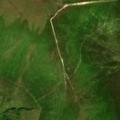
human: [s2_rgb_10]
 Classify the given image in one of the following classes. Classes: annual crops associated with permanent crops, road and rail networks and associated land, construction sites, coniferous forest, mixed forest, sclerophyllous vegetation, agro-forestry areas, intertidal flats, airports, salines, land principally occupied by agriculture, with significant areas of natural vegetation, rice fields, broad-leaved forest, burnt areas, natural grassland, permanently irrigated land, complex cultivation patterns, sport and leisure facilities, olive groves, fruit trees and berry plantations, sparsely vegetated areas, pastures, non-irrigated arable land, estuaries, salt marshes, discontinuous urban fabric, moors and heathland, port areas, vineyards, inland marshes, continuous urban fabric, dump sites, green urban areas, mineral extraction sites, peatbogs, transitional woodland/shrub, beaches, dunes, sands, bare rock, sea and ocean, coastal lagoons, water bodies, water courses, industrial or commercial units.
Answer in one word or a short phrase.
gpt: moors and heathland, transitional woodland/shrub